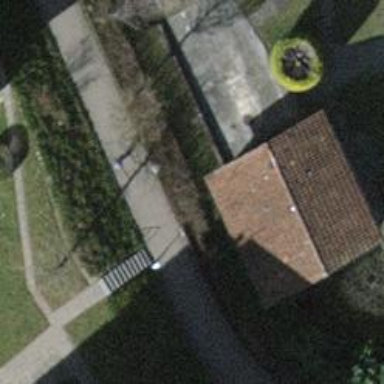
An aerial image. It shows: Set of concrete steps.